Question:
I am building multiple Heat-maps from a sample data set given below.
'''
[
{
"x2": 1,
"y2": 1,
"x2_TT": 20,
"y2_TT": 23
},
{
"x2": 1,
"y2": 1,
"x2_TT": 20,
"y2_TT": 23
},
{
"x2": 1,
"y2": 1,
"x2_TT": 20,
"y2_TT": 23
},
{
"x2": 1,
"y2": 1,
"x2_TT": 20,
"y2_TT": 23
},
{
"x2": 1,
"y2": 1,
"x2_TT": 20,
"y2_TT": 23
},
{
"x2": 1,
"y2": 1,
"x2_TT": 20,
"y2_TT": 23
},
{
"x2": 1,
"y2": 1,
"x2_TT": 20,
"y2_TT": 23
},
{
"x2": 1,
"y2": 1,
"x2_TT": 20,
"y2_TT": 23
},
{
"x2": 1,
"y2": 1,
"x2_TT": 20,
"y2_TT": 23
},
{
"x2": 1,
"y2": 1,
"x2_TT": 20,
"y2_TT": 23
},
{
"x2": <PHONE>,
"y2": <PHONE>,
"x2_TT": 18,
"y2_TT": 21
},
{
"x2": <PHONE>,
"y2": <PHONE>,
"x2_TT": 18,
"y2_TT": 21
},
{
"x2": <PHONE>,
"y2": <PHONE>,
"x2_TT": 18,
"y2_TT": 21
},
{
"x2": <PHONE>,
"y2": <PHONE>,
"x2_TT": 18,
"y2_TT": 21
},
{
"x2": <PHONE>,
"y2": <PHONE>,
"x2_TT": 18,
"y2_TT": 21
},
{
"x2": <PHONE>,
"y2": <PHONE>,
"x2_TT": 18,
"y2_TT": 21
},
{
"x2": <PHONE>,
"y2": <PHONE>,
"x2_TT": 18,
"y2_TT": 21
},
{
"x2": <PHONE>,
"y2": <PHONE>,
"x2_TT": 18,
"y2_TT": 21
},
{
"x2": <PHONE>,
"y2": <PHONE>,
"x2_TT": 18,
"y2_TT": 21
},
{
"x2": <PHONE>,
"y2": <PHONE>,
"x2_TT": 18,
"y2_TT": 21
},
{
"x2": <PHONE>,
"y2": <PHONE>,
"x2_TT": 16,
"y2_TT": 19
},
{
"x2": <PHONE>,
"y2": <PHONE>,
"x2_TT": 16,
"y2_TT": 19
},
{
"x2": <PHONE>,
"y2": <PHONE>,
"x2_TT": 16,
"y2_TT": 19
},
{
"x2": <PHONE>,
"y2": <PHONE>,
"x2_TT": 16,
"y2_TT": 19
},
{
"x2": <PHONE>,
"y2": <PHONE>,
"x2_TT": 16,
"y2_TT": 19
},
{
"x2": <PHONE>,
"y2": <PHONE>,
"x2_TT": 16,
"y2_TT": 19
},
{
"x2": <PHONE>,
"y2": <PHONE>,
"x2_TT": 16,
"y2_TT": 19
},
{
"x2": <PHONE>,
"y2": <PHONE>,
"x2_TT": 16,
"y2_TT": 19
},
{
"x2": <PHONE>,
"y2": <PHONE>,
"x2_TT": 16,
"y2_TT": 19
},
{
"x2": <PHONE>,
"y2": <PHONE>,
"x2_TT": 16,
"y2_TT": 19
},
{
"x2": <PHONE>,
"y2": <PHONE>,
"x2_TT": 14,
"y2_TT": 17
},
{
"x2": <PHONE>,
"y2": <PHONE>,
"x2_TT": 14,
"y2_TT": 17
},
{
"x2": <PHONE>,
"y2": <PHONE>,
"x2_TT": 14,
"y2_TT": 17
},
{
"x2": <PHONE>,
"y2": <PHONE>,
"x2_TT": 14,
"y2_TT": 17
},
{
"x2": <PHONE>,
"y2": <PHONE>,
"x2_TT": 14,
"y2_TT": 17
},
{
"x2": <PHONE>,
"y2": <PHONE>,
"x2_TT": 14,
"y2_TT": 17
},
{
"x2": <PHONE>,
"y2": <PHONE>,
"x2_TT": 14,
"y2_TT": 17
},
{
"x2": <PHONE>,
"y2": <PHONE>,
"x2_TT": 14,
"y2_TT": 17
},
{
"x2": <PHONE>,
"y2": <PHONE>,
"x2_TT": 14,
"y2_TT": 17
},
{
"x2": <PHONE>,
"y2": <PHONE>,
"x2_TT": 14,
"y2_TT": 17
},
{
"x2": <PHONE>,
"y2": <PHONE>,
"x2_TT": 12,
"y2_TT": 15
},
{
"x2": <PHONE>,
"y2": <PHONE>,
"x2_TT": 12,
"y2_TT": 15
},
{
"x2": <PHONE>,
"y2": <PHONE>,
"x2_TT": 12,
"y2_TT": 15
},
{
"x2": <PHONE>,
"y2": <PHONE>,
"x2_TT": 12,
"y2_TT": 15
},
{
"x2": <PHONE>,
"y2": <PHONE>,
"x2_TT": 12,
"y2_TT": 15
},
{
"x2": <PHONE>,
"y2": <PHONE>,
"x2_TT": 12,
"y2_TT": 15
},
{
"x2": <PHONE>,
"y2": <PHONE>,
"x2_TT": 12,
"y2_TT": 15
},
{
"x2": <PHONE>,
"y2": <PHONE>,
"x2_TT": 12,
"y2_TT": 15
},
{
"x2": <PHONE>,
"y2": <PHONE>,
"x2_TT": 12,
"y2_TT": 15
},
{
"x2": <PHONE>,
"y2": <PHONE>,
"x2_TT": 12,
"y2_TT": 15
},
{
"x2": 0.433624775,
"y2": 0.433624775,
"x2_TT": 9,
"y2_TT": 12
},
{
"x2": 0.433624775,
"y2": 0.433624775,
"x2_TT": 9,
"y2_TT": 12
},
{
"x2": 0.433624775,
"y2": 0.433624775,
"x2_TT": 9,
"y2_TT": 12
},
{
"x2": 0.433624775,
"y2": 0.433624775,
"x2_TT": 9,
"y2_TT": 12
},
{
"x2": 0.433624775,
"y2": 0.433624775,
"x2_TT": 9,
"y2_TT": 12
},
{
"x2": 0.433624775,
"y2": 0.433624775,
"x2_TT": 9,
"y2_TT": 12
},
{
"x2": 0.433624775,
"y2": 0.433624775,
"x2_TT": 9,
"y2_TT": 12
},
{
"x2": 0.433624775,
"y2": 0.433624775,
"x2_TT": 9,
"y2_TT": 12
},
{
"x2": 0.433624775,
"y2": 0.433624775,
"x2_TT": 9,
"y2_TT": 12
},
{
"x2": 0.433624775,
"y2": 0.433624775,
"x2_TT": 9,
"y2_TT": 12
},
{
"x2": <PHONE>,
"y2": <PHONE>,
"x2_TT": 7,
"y2_TT": 10
},
{
"x2": <PHONE>,
"y2": <PHONE>,
"x2_TT": 7,
"y2_TT": 10
},
{
"x2": <PHONE>,
"y2": <PHONE>,
"x2_TT": 7,
"y2_TT": 10
},
{
"x2": <PHONE>,
"y2": <PHONE>,
"x2_TT": 7,
"y2_TT": 10
},
{
"x2": <PHONE>,
"y2": <PHONE>,
"x2_TT": 7,
"y2_TT": 10
},
{
"x2": <PHONE>,
"y2": <PHONE>,
"x2_TT": 7,
"y2_TT": 10
},
{
"x2": <PHONE>,
"y2": <PHONE>,
"x2_TT": 7,
"y2_TT": 10
},
{
"x2": <PHONE>,
"y2": <PHONE>,
"x2_TT": 7,
"y2_TT": 10
},
{
"x2": <PHONE>,
"y2": <PHONE>,
"x2_TT": 7,
"y2_TT": 10
},
{
"x2": <PHONE>,
"y2": <PHONE>,
"x2_TT": 7,
"y2_TT": 10
},
{
"x2": <PHONE>,
"y2": <PHONE>,
"x2_TT": 5,
"y2_TT": 8
},
{
"x2": <PHONE>,
"y2": <PHONE>,
"x2_TT": 5,
"y2_TT": 8
},
{
"x2": <PHONE>,
"y2": <PHONE>,
"x2_TT": 5,
"y2_TT": 8
},
{
"x2": <PHONE>,
"y2": <PHONE>,
"x2_TT": 5,
"y2_TT": 8
},
{
"x2": <PHONE>,
"y2": <PHONE>,
"x2_TT": 5,
"y2_TT": 8
},
{
"x2": <PHONE>,
"y2": <PHONE>,
"x2_TT": 5,
"y2_TT": 8
},
{
"x2": <PHONE>,
"y2": <PHONE>,
"x2_TT": 5,
"y2_TT": 8
},
{
"x2": <PHONE>,
"y2": <PHONE>,
"x2_TT": 5,
"y2_TT": 8
},
{
"x2": <PHONE>,
"y2": <PHONE>,
"x2_TT": 5,
"y2_TT": 8
},
{
"x2": <PHONE>,
"y2": <PHONE>,
"x2_TT": 5,
"y2_TT": 8
},
{
"x2": <PHONE>,
"y2": <PHONE>,
"x2_TT": 3,
"y2_TT": 6
},
{
"x2": <PHONE>,
"y2": <PHONE>,
"x2_TT": 3,
"y2_TT": 6
},
{
"x2": <PHONE>,
"y2": <PHONE>,
"x2_TT": 3,
"y2_TT": 6
},
{
"x2": <PHONE>,
"y2": <PHONE>,
"x2_TT": 3,
"y2_TT": 6
},
{
"x2": <PHONE>,
"y2": <PHONE>,
"x2_TT": 3,
"y2_TT": 6
},
{
"x2": <PHONE>,
"y2": <PHONE>,
"x2_TT": 3,
"y2_TT": 6
},
{
"x2": <PHONE>,
"y2": <PHONE>,
"x2_TT": 3,
"y2_TT": 6
},
{
"x2": <PHONE>,
"y2": <PHONE>,
"x2_TT": 3,
"y2_TT": 6
},
{
"x2": <PHONE>,
"y2": <PHONE>,
"x2_TT": 3,
"y2_TT": 6
},
{
"x2": <PHONE>,
"y2": <PHONE>,
"x2_TT": 3,
"y2_TT": 6
},
{
"x2": 0,
"y2": 0,
"x2_TT": 2,
"y2_TT": 5
},
{
"x2": 0,
"y2": 0,
"x2_TT": 2,
"y2_TT": 5
},
{
"x2": 0,
"y2": 0,
"x2_TT": 2,
"y2_TT": 5
},
{
"x2": 0,
"y2": 0,
"x2_TT": 2,
"y2_TT": 5
},
{
"x2": 0,
"y2": 0,
"x2_TT": 2,
"y2_TT": 5
},
{
"x2": 0,
"y2": 0,
"x2_TT": 2,
"y2_TT": 5
},
{
"x2": 0,
"y2": 0,
"x2_TT": 2,
"y2_TT": 5
},
{
"x2": 0,
"y2": 0,
"x2_TT": 2,
"y2_TT": 5
},
{
"x2": 0,
"y2": 0,
"x2_TT": 2,
"y2_TT": 5
},
{
"x2": 0,
"y2": 0,
"x2_TT": 2,
"y2_TT": 5
}];
'''
When I select a cell from a heat-map, other than the selected cell all the other cells are defaulted to the #ccc color. In the corresponding filtered heat-maps, the color is defaulted to a primary blue color. I am attaching a image below for reference.
'''
<link rel="stylesheet" type="text/css" href="https://cdnjs.cloudflare.com/ajax/libs/twitter-bootstrap/4.3.1/css/bootstrap.css">
<link rel="stylesheet" type="text/css" href="https://cdnjs.cloudflare.com/ajax/libs/dc/3.1.5/dc.css"/>
<script type="text/javascript" src="https://cdnjs.cloudflare.com/ajax/libs/jquery/3.4.1/jquery.js"></script>
<script type="text/javascript" src="https://cdnjs.cloudflare.com/ajax/libs/twitter-bootstrap/4.3.1/js/bootstrap.js"></script>
<script type="text/javascript" src="https://cdnjs.cloudflare.com/ajax/libs/es6-promise/4.1.1/es6-promise.min.js"></script>
<script type="text/javascript" src="https://cdnjs.cloudflare.com/ajax/libs/fetch/3.0.0/fetch.js"></script>
<script type="text/javascript" src="https://cdnjs.cloudflare.com/ajax/libs/d3/5.12.0/d3.js"></script>
<script type="text/javascript" src="https://cdnjs.cloudflare.com/ajax/libs/crossfilter/1.3.12/crossfilter.js"></script>
<script type="text/javascript" src="https://cdnjs.cloudflare.com/ajax/libs/dc/3.1.5/dc.js"></script>
'''
'''
var runDim;
var data = [
{
"x2": 1,
"y2": 1,
"x2_TT": 20,
"y2_TT": 23
},
{
"x2": 1,
"y2": 1,
"x2_TT": 20,
"y2_TT": 23
},
{
"x2": 1,
"y2": 1,
"x2_TT": 20,
"y2_TT": 23
},
{
"x2": 1,
"y2": 1,
"x2_TT": 20,
"y2_TT": 23
},
{
"x2": 1,
"y2": 1,
"x2_TT": 20,
"y2_TT": 23
},
{
"x2": 1,
"y2": 1,
"x2_TT": 20,
"y2_TT": 23
},
{
"x2": 1,
"y2": 1,
"x2_TT": 20,
"y2_TT": 23
},
{
"x2": 1,
"y2": 1,
"x2_TT": 20,
"y2_TT": 23
},
{
"x2": 1,
"y2": 1,
"x2_TT": 20,
"y2_TT": 23
},
{
"x2": 1,
"y2": 1,
"x2_TT": 20,
"y2_TT": 23
},
{
"x2": <PHONE>,
"y2": <PHONE>,
"x2_TT": 18,
"y2_TT": 21
},
{
"x2": <PHONE>,
"y2": <PHONE>,
"x2_TT": 18,
"y2_TT": 21
},
{
"x2": <PHONE>,
"y2": <PHONE>,
"x2_TT": 18,
"y2_TT": 21
},
{
"x2": <PHONE>,
"y2": <PHONE>,
"x2_TT": 18,
"y2_TT": 21
},
{
"x2": <PHONE>,
"y2": <PHONE>,
"x2_TT": 18,
"y2_TT": 21
},
{
"x2": <PHONE>,
"y2": <PHONE>,
"x2_TT": 18,
"y2_TT": 21
},
{
"x2": <PHONE>,
"y2": <PHONE>,
"x2_TT": 18,
"y2_TT": 21
},
{
"x2": <PHONE>,
"y2": <PHONE>,
"x2_TT": 18,
"y2_TT": 21
},
{
"x2": <PHONE>,
"y2": <PHONE>,
"x2_TT": 18,
"y2_TT": 21
},
{
"x2": <PHONE>,
"y2": <PHONE>,
"x2_TT": 18,
"y2_TT": 21
},
{
"x2": <PHONE>,
"y2": <PHONE>,
"x2_TT": 16,
"y2_TT": 19
},
{
"x2": <PHONE>,
"y2": <PHONE>,
"x2_TT": 16,
"y2_TT": 19
},
{
"x2": <PHONE>,
"y2": <PHONE>,
"x2_TT": 16,
"y2_TT": 19
},
{
"x2": <PHONE>,
"y2": <PHONE>,
"x2_TT": 16,
"y2_TT": 19
},
{
"x2": <PHONE>,
"y2": <PHONE>,
"x2_TT": 16,
"y2_TT": 19
},
{
"x2": <PHONE>,
"y2": <PHONE>,
"x2_TT": 16,
"y2_TT": 19
},
{
"x2": <PHONE>,
"y2": <PHONE>,
"x2_TT": 16,
"y2_TT": 19
},
{
"x2": <PHONE>,
"y2": <PHONE>,
"x2_TT": 16,
"y2_TT": 19
},
{
"x2": <PHONE>,
"y2": <PHONE>,
"x2_TT": 16,
"y2_TT": 19
},
{
"x2": <PHONE>,
"y2": <PHONE>,
"x2_TT": 16,
"y2_TT": 19
},
{
"x2": <PHONE>,
"y2": <PHONE>,
"x2_TT": 14,
"y2_TT": 17
},
{
"x2": <PHONE>,
"y2": <PHONE>,
"x2_TT": 14,
"y2_TT": 17
},
{
"x2": <PHONE>,
"y2": <PHONE>,
"x2_TT": 14,
"y2_TT": 17
},
{
"x2": <PHONE>,
"y2": <PHONE>,
"x2_TT": 14,
"y2_TT": 17
},
{
"x2": <PHONE>,
"y2": <PHONE>,
"x2_TT": 14,
"y2_TT": 17
},
{
"x2": <PHONE>,
"y2": <PHONE>,
"x2_TT": 14,
"y2_TT": 17
},
{
"x2": <PHONE>,
"y2": <PHONE>,
"x2_TT": 14,
"y2_TT": 17
},
{
"x2": <PHONE>,
"y2": <PHONE>,
"x2_TT": 14,
"y2_TT": 17
},
{
"x2": <PHONE>,
"y2": <PHONE>,
"x2_TT": 14,
"y2_TT": 17
},
{
"x2": <PHONE>,
"y2": <PHONE>,
"x2_TT": 14,
"y2_TT": 17
},
{
"x2": <PHONE>,
"y2": <PHONE>,
"x2_TT": 12,
"y2_TT": 15
},
{
"x2": <PHONE>,
"y2": <PHONE>,
"x2_TT": 12,
"y2_TT": 15
},
{
"x2": <PHONE>,
"y2": <PHONE>,
"x2_TT": 12,
"y2_TT": 15
},
{
"x2": <PHONE>,
"y2": <PHONE>,
"x2_TT": 12,
"y2_TT": 15
},
{
"x2": <PHONE>,
"y2": <PHONE>,
"x2_TT": 12,
"y2_TT": 15
},
{
"x2": <PHONE>,
"y2": <PHONE>,
"x2_TT": 12,
"y2_TT": 15
},
{
"x2": <PHONE>,
"y2": <PHONE>,
"x2_TT": 12,
"y2_TT": 15
},
{
"x2": <PHONE>,
"y2": <PHONE>,
"x2_TT": 12,
"y2_TT": 15
},
{
"x2": <PHONE>,
"y2": <PHONE>,
"x2_TT": 12,
"y2_TT": 15
},
{
"x2": <PHONE>,
"y2": <PHONE>,
"x2_TT": 12,
"y2_TT": 15
},
{
"x2": 0.433624775,
"y2": 0.433624775,
"x2_TT": 9,
"y2_TT": 12
},
{
"x2": 0.433624775,
"y2": 0.433624775,
"x2_TT": 9,
"y2_TT": 12
},
{
"x2": 0.433624775,
"y2": 0.433624775,
"x2_TT": 9,
"y2_TT": 12
},
{
"x2": 0.433624775,
"y2": 0.433624775,
"x2_TT": 9,
"y2_TT": 12
},
{
"x2": 0.433624775,
"y2": 0.433624775,
"x2_TT": 9,
"y2_TT": 12
},
{
"x2": 0.433624775,
"y2": 0.433624775,
"x2_TT": 9,
"y2_TT": 12
},
{
"x2": 0.433624775,
"y2": 0.433624775,
"x2_TT": 9,
"y2_TT": 12
},
{
"x2": 0.433624775,
"y2": 0.433624775,
"x2_TT": 9,
"y2_TT": 12
},
{
"x2": 0.433624775,
"y2": 0.433624775,
"x2_TT": 9,
"y2_TT": 12
},
{
"x2": 0.433624775,
"y2": 0.433624775,
"x2_TT": 9,
"y2_TT": 12
},
{
"x2": <PHONE>,
"y2": <PHONE>,
"x2_TT": 7,
"y2_TT": 10
},
{
"x2": <PHONE>,
"y2": <PHONE>,
"x2_TT": 7,
"y2_TT": 10
},
{
"x2": <PHONE>,
"y2": <PHONE>,
"x2_TT": 7,
"y2_TT": 10
},
{
"x2": <PHONE>,
"y2": <PHONE>,
"x2_TT": 7,
"y2_TT": 10
},
{
"x2": <PHONE>,
"y2": <PHONE>,
"x2_TT": 7,
"y2_TT": 10
},
{
"x2": <PHONE>,
"y2": <PHONE>,
"x2_TT": 7,
"y2_TT": 10
},
{
"x2": <PHONE>,
"y2": <PHONE>,
"x2_TT": 7,
"y2_TT": 10
},
{
"x2": <PHONE>,
"y2": <PHONE>,
"x2_TT": 7,
"y2_TT": 10
},
{
"x2": <PHONE>,
"y2": <PHONE>,
"x2_TT": 7,
"y2_TT": 10
},
{
"x2": <PHONE>,
"y2": <PHONE>,
"x2_TT": 7,
"y2_TT": 10
},
{
"x2": <PHONE>,
"y2": <PHONE>,
"x2_TT": 5,
"y2_TT": 8
},
{
"x2": <PHONE>,
"y2": <PHONE>,
"x2_TT": 5,
"y2_TT": 8
},
{
"x2": <PHONE>,
"y2": <PHONE>,
"x2_TT": 5,
"y2_TT": 8
},
{
"x2": <PHONE>,
"y2": <PHONE>,
"x2_TT": 5,
"y2_TT": 8
},
{
"x2": <PHONE>,
"y2": <PHONE>,
"x2_TT": 5,
"y2_TT": 8
},
{
"x2": <PHONE>,
"y2": <PHONE>,
"x2_TT": 5,
"y2_TT": 8
},
{
"x2": <PHONE>,
"y2": <PHONE>,
"x2_TT": 5,
"y2_TT": 8
},
{
"x2": <PHONE>,
"y2": <PHONE>,
"x2_TT": 5,
"y2_TT": 8
},
{
"x2": <PHONE>,
"y2": <PHONE>,
"x2_TT": 5,
"y2_TT": 8
},
{
"x2": <PHONE>,
"y2": <PHONE>,
"x2_TT": 5,
"y2_TT": 8
},
{
"x2": <PHONE>,
"y2": <PHONE>,
"x2_TT": 3,
"y2_TT": 6
},
{
"x2": <PHONE>,
"y2": <PHONE>,
"x2_TT": 3,
"y2_TT": 6
},
{
"x2": <PHONE>,
"y2": <PHONE>,
"x2_TT": 3,
"y2_TT": 6
},
{
"x2": <PHONE>,
"y2": <PHONE>,
"x2_TT": 3,
"y2_TT": 6
},
{
"x2": <PHONE>,
"y2": <PHONE>,
"x2_TT": 3,
"y2_TT": 6
},
{
"x2": <PHONE>,
"y2": <PHONE>,
"x2_TT": 3,
"y2_TT": 6
},
{
"x2": <PHONE>,
"y2": <PHONE>,
"x2_TT": 3,
"y2_TT": 6
},
{
"x2": <PHONE>,
"y2": <PHONE>,
"x2_TT": 3,
"y2_TT": 6
},
{
"x2": <PHONE>,
"y2": <PHONE>,
"x2_TT": 3,
"y2_TT": 6
},
{
"x2": <PHONE>,
"y2": <PHONE>,
"x2_TT": 3,
"y2_TT": 6
},
{
"x2": 0,
"y2": 0,
"x2_TT": 2,
"y2_TT": 5
},
{
"x2": 0,
"y2": 0,
"x2_TT": 2,
"y2_TT": 5
},
{
"x2": 0,
"y2": 0,
"x2_TT": 2,
"y2_TT": 5
},
{
"x2": 0,
"y2": 0,
"x2_TT": 2,
"y2_TT": 5
},
{
"x2": 0,
"y2": 0,
"x2_TT": 2,
"y2_TT": 5
},
{
"x2": 0,
"y2": 0,
"x2_TT": 2,
"y2_TT": 5
},
{
"x2": 0,
"y2": 0,
"x2_TT": 2,
"y2_TT": 5
},
{
"x2": 0,
"y2": 0,
"x2_TT": 2,
"y2_TT": 5
},
{
"x2": 0,
"y2": 0,
"x2_TT": 2,
"y2_TT": 5
},
{
"x2": 0,
"y2": 0,
"x2_TT": 2,
"y2_TT": 5
}];
var data1 = [];
var f=0; var c=1;
for( var i=0; i<=data.length-1; i++){
f++;
if(f>Math.sqrt(data.length)){ f=1; c++; }
data[i].column = f;
data[i].row = c;
}
data.filter( (x) => {
var obj = {}
obj.value = x.x2;
obj.tooltip = x.x2_TT;
obj.row = x.row;
obj.column = x.column;
data1.push(obj)
})
console.log( JSON.stringify(data1) )
console.log(data);
var ndx = crossfilter(data);
Object.keys(data[0]).filter(x => !x.includes('_TT') && !x.includes('column') && !x.includes('row') ).forEach(function(i, index){
//Dynamic DIV appended to body
var testid = "<div class='col-lg-6 dcjs' id='chart"+index+"' onclick='HeatMap(this)'></div>";
$('#test').append(testid);
//$("#chart"+index).append("<h4 align='center'>"+i+"</h4>")
var chart = dc.heatMap("#chart"+index);
var holder = Object.keys(data[0]).filter(x => !x.includes('_TT') && !x.includes('column') && !x.includes('row'))[index];
var width = document.getElementById('chart'+index).offsetWidth;
var height = document.getElementById('chart'+index).offsetHeight;
runDim = ndx.dimension(function(d) { return [ +d.row, +d.column, +d[holder+'_TT'] ]; }),
runGroup = runDim.group().reduceSum(function(d) { return +d[holder]; });
chart
.width(width)
.height(height)
.dimension(runDim)
.group(runGroup)
.keyAccessor(function(d) { return [ +d.key[0], ] ; })
.valueAccessor(function(d) { return +d.key[1]; })
.colorAccessor(function(d) { return +d.value; })
.title(function(d) {
//return "Value: " + d.key[0] + ","+ d.key[1] + " : " + d.key[2];
return "Value : "+ d.key[2];
})
// .addFilterHandler(function (filters, filter) {
// filters.push(filter);
// console.log(filters)
// return filters;
// })
// .boxOnClick(function (d) {
// console.log(d.key)
// var filter = d.key;
// dc.events.trigger(function () {
// chart.filter(filter);
// chart.redrawGroup();
// });
// })
.on('pretransition', function(chart) {
chart.selectAll('g.axis text').attr("fill", "white").style("font-size", "0px")
})
.colors(['#000080', '#000092', '#0000a4', '#0000b7', '#0000c9', '#0000db', '#0000ee', '#0000ff', '#0002ff', '#0012ff', '#0022ff', '#0033ff', '#0043ff', '#0053ff', '#0063ff', '#0073ff', '#0084ff', '#0094ff', '#00a4ff', '#00b4ff', '#00c4ff', '#00d4ff', '#00e5f7', '#0cf5ea', '#19ffdd', '#27ffd0', '#34ffc3', '#41ffb6', '#4effa9', '#5bff9c', '#68ff8f', '#75ff82', '#82ff75', '#8fff68', '#9cff5b', '#a9ff4e', '#b6ff41', '#c3ff34', '#d0ff27', '#ddff19', '#eaff0c', '#f7f500', '#ffe600', '#ffd700', '#ffc800', '#ffb900', '#ffaa00', '#ff9b00', '#ff8c00', '#ff7d00', '#ff6e00', '#ff5f00', '#ff5000', '#ff4100', '#ff3200', '#ff2300', '#ff1400', '#ee0500', '#db0000', '#c90000', '#b70000', '#a40000', '#920000', '#800000'])
.xBorderRadius(0)
.yBorderRadius(0)
.calculateColorDomain();
if (index == Object.keys(data[0]).filter(x => !x.includes('_TT') && !x.includes('column') && !x.includes('row') ).length-1 ){ dc.renderAll();
}
});
function HeatMap(event){
console.log(runDim.top(Infinity));
// setTimeout( () => {
// $('.dcjs').each(function(index, obj) {
// if (obj != event){
// $(obj).find('.box-group').each(function(indexStep, objStep) {
// if ($(objStep).find('rect').attr('fill') == "rgb(0, 0, 128)" ){
// $(objStep).addClass("deselected");
// }
// })
// }
// });
// }, 500);
}
// d3.csv("morley.csv").then(function(experiments) {
// });
'''
How do I override the crossfiltered applied dark blue color for other heatmaps to the same #CCC unselected color?
Here is a fiddle for the following problem: <URL>
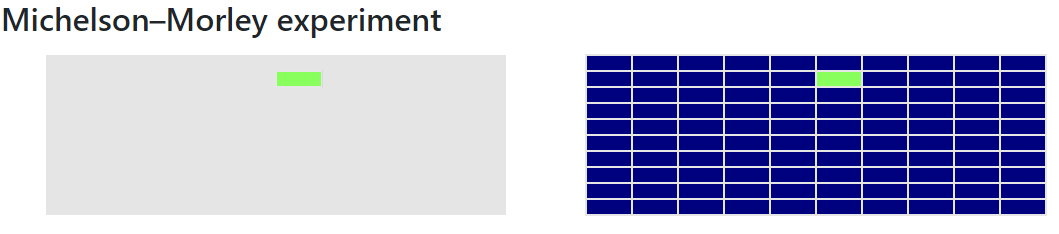
Answer: After discussion in the comments, we realized that the problem wasn't really about colors but about keeping the selection in sync between two heatmaps.
First off, if you've got two dc.js charts on the same data, you almost always want them on the same dimension. This is because you don't want them filtering each other, and <URL>.
So let's move the dimension out of the loop and use it for both charts:
'''
const keys = Object.keys(data[0]).filter(x => !x.includes('_TT') && !x.includes('column') && !x.includes('row'));
const runDim = ndx.dimension(function(d) {
return [+d.row, +d.column]; //, +d[holder + '_TT']];
});
keys.forEach(function(i, index) {
'''
(I also put keys in a variable because it was hurting my brain to see that huge expression everywhere. I also moved 'dc.redrawAll()' out of the loop.)
The way to set filters in dc.js is pretty idiosyncratic. Here is a question specifically about the format needed to change a heatmap filter programmatically:
<URL>
Copying filters from one chart to the others can be done like this:
'''
var guard = false;
function filter_listener(i) {
return function(chart) {
if(guard) return; // avoid infinite recursion
var filters = chart.filters().map(f => dc.filters.TwoDimensionalFilter([f[0],f[1]]));
console.log(i, filters);
guard = true;
charts.forEach((chart2, j) => {
if(j == i) return;
chart2._filter(null);
if(filters.length) chart2._filter([filters])
});
guard = false;
}
}
charts.forEach((chart, i) => chart.on('filtered.sync', filter_listener(i)))
'''
Basically the filter listener will first make sure it is not the source of the current filters, to avoid infinite recursion.
Then it will copy the filters, and loop over all the charts.
If the current chart is not itself, it will reset the filter, and if the list of filters is not empty, it will then set the filters on the other chart.
Note the use of '._filter()', because as noted in the cited question, the heatmap has a weird override of '.filter()' which would stop us from setting multiple filters at once. Also note the array of arrays of filters. Wow.
<URL>.